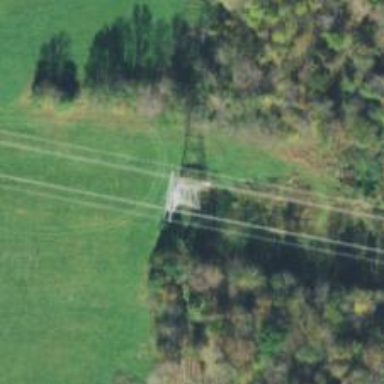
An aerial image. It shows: Lattice structure tower used for power transmission.